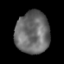
Tissue: lung
Cell type: Epithelial cells
Senescence score: 0.2011
Nuclear area (px): 1412
Mean DAPI intensity: 107.208